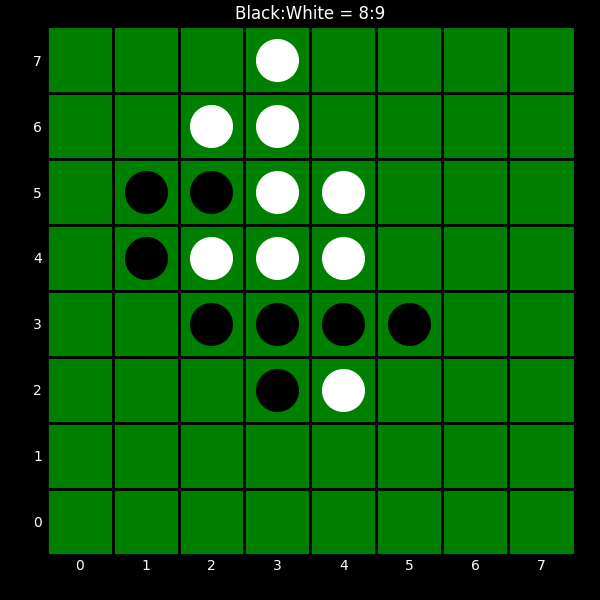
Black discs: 8
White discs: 9